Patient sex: F
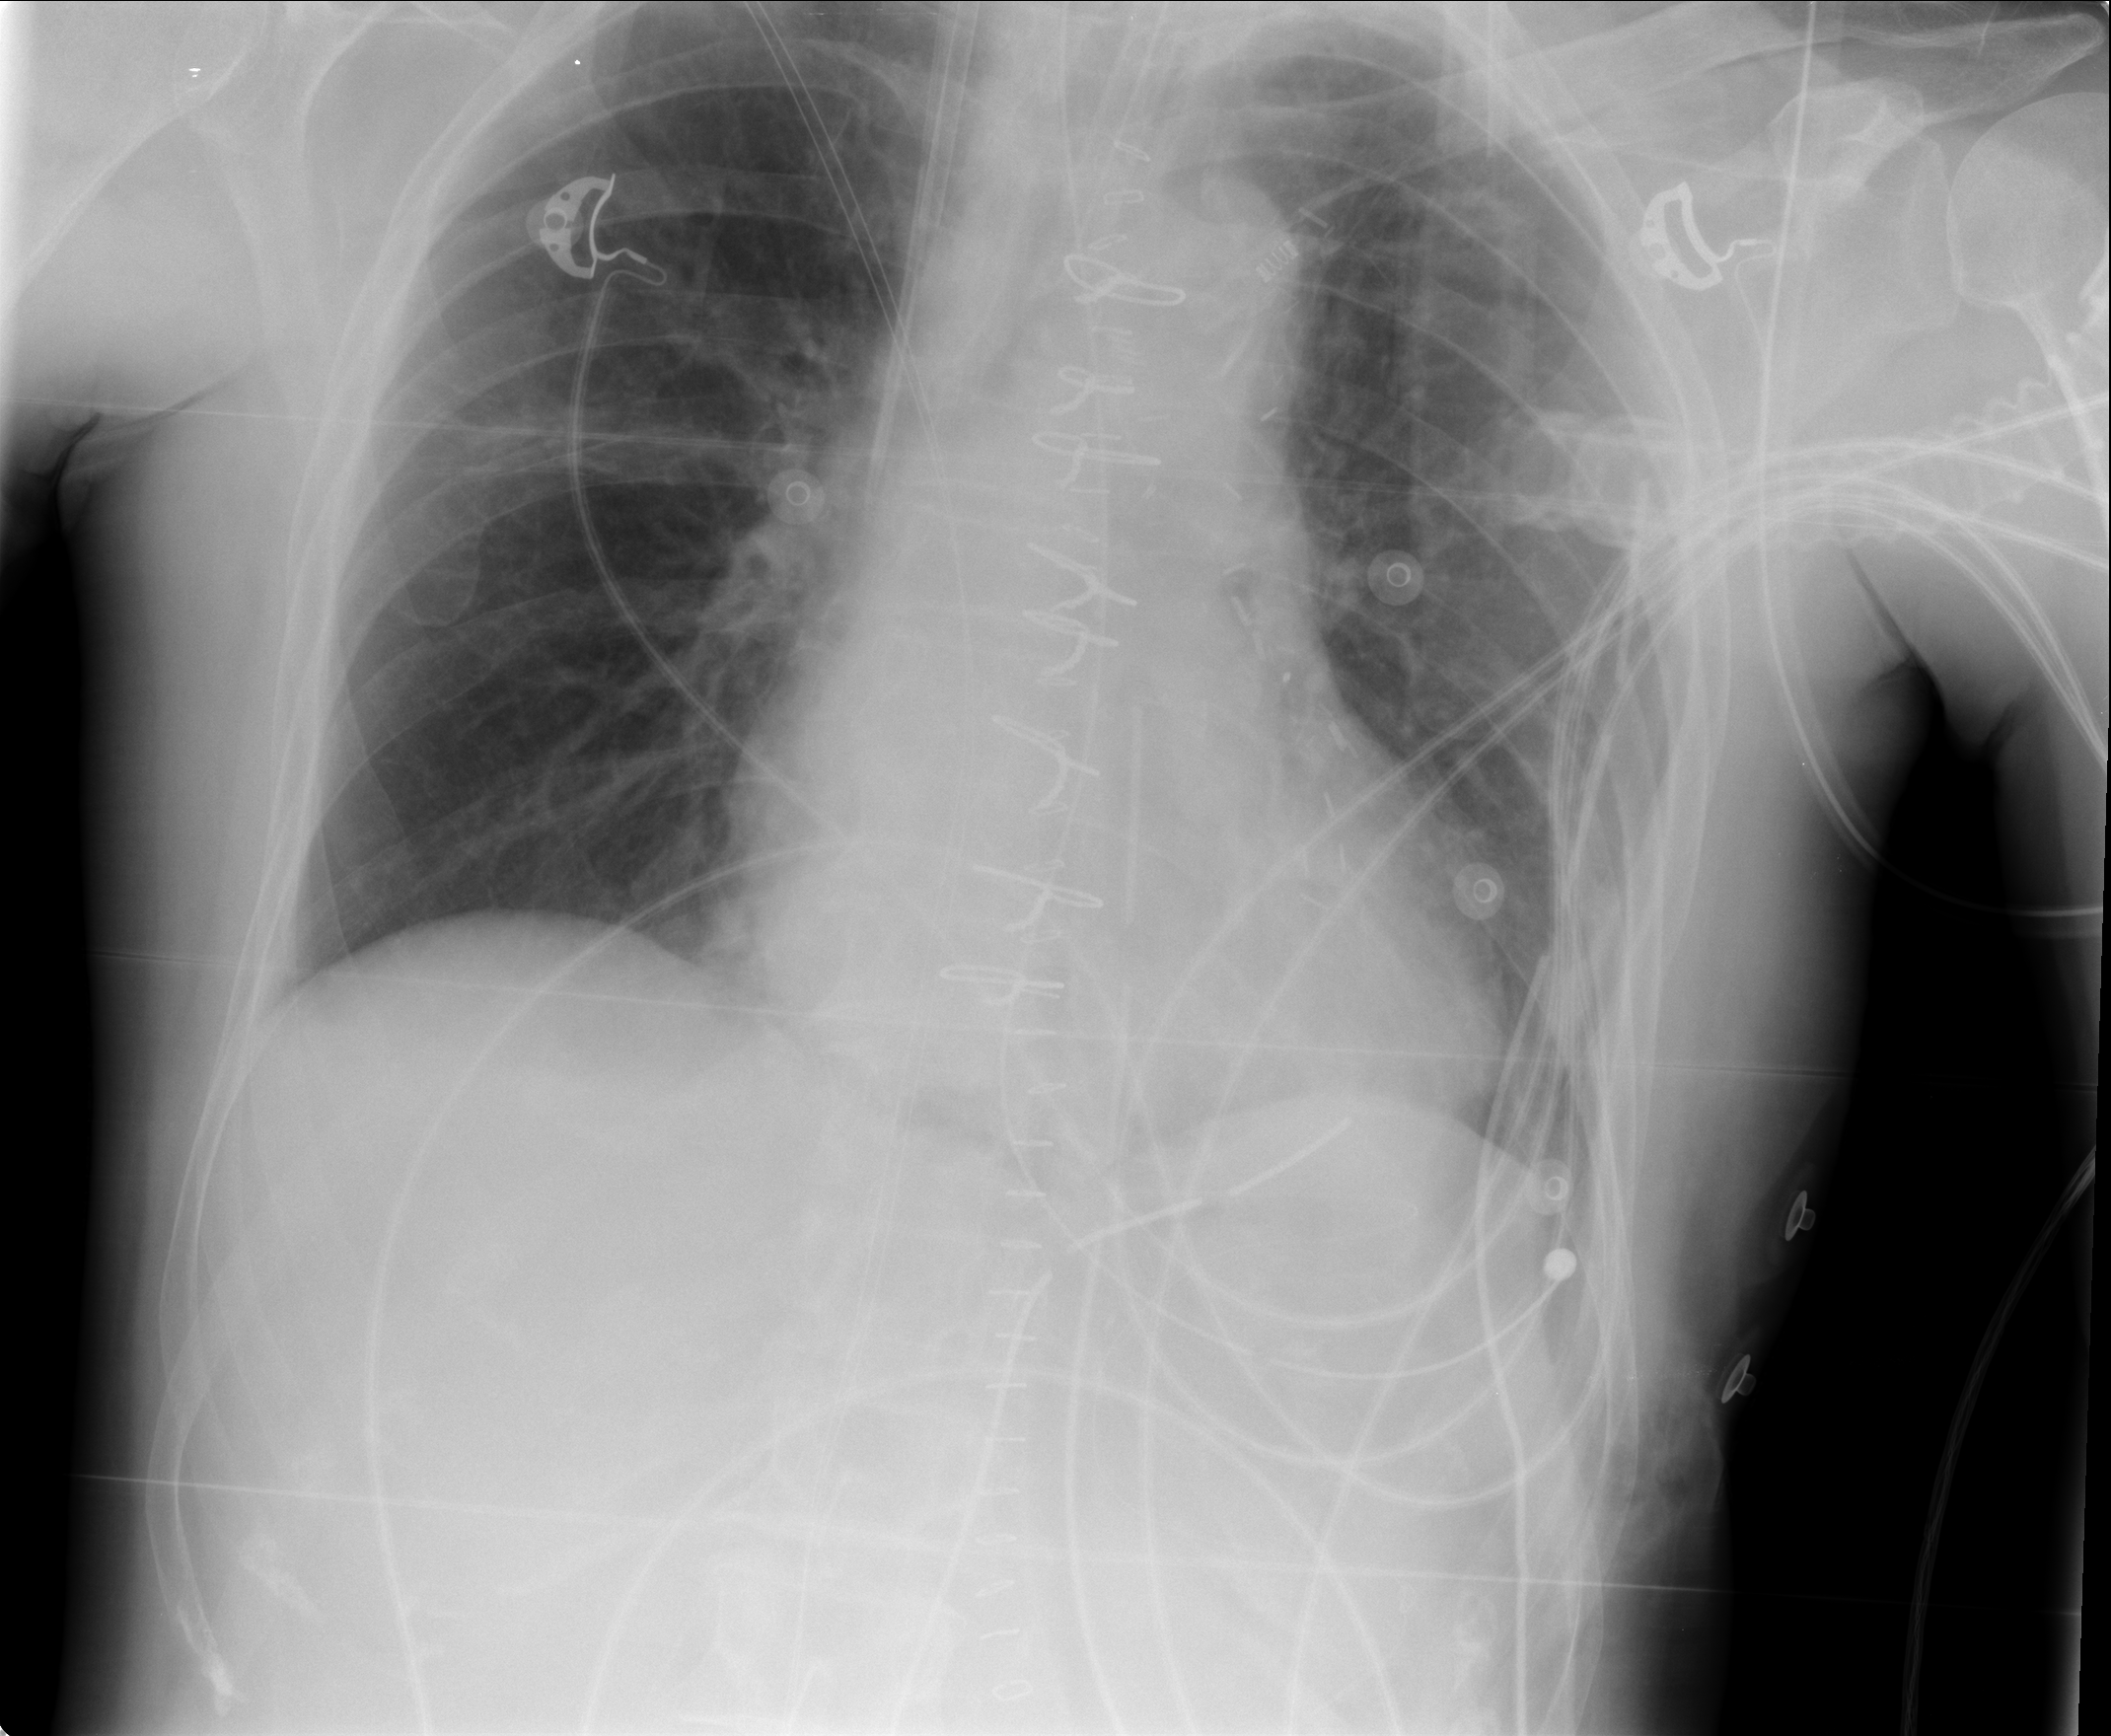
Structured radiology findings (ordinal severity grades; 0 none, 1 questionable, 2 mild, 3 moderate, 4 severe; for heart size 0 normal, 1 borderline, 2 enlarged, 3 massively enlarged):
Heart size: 0
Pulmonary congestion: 0
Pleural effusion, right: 0
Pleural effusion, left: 0
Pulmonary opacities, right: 0
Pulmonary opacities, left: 0
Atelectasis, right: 2
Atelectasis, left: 0